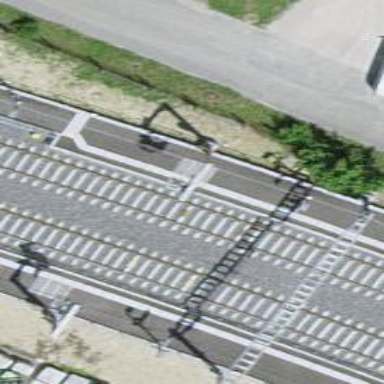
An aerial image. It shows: Railway signal.